Question: How do I use an image as the background for a ggplot2 plot?
For example, the code:
'''
mtcars %>%
ggplot(aes(cyl)) +
geom_bar() +
theme(plot.background = element_rect(fill = "black"))
'''
It results in the following:

and the background color is black.
How can I choose an image to be the background, and not only choose its color?
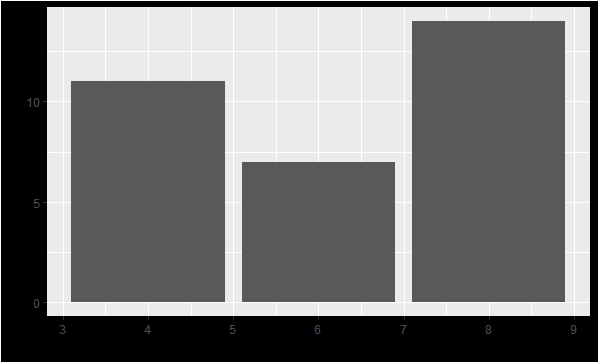
Answer: you can plot one on top of the other,
'''
library(ggplot2)
p <- ggplot(mtcars, aes(cyl)) +
geom_bar() +
theme(plot.background = element_rect(fill=NA))
library(grid)
grid.draw(gList(rasterGrob(img, width = unit(1,"npc"), height = unit(1,"npc")),
ggplotGrob(p)))
'''